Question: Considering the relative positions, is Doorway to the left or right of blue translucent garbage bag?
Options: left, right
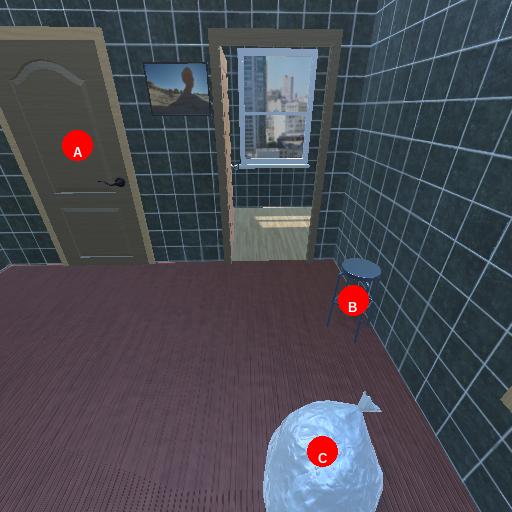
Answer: left